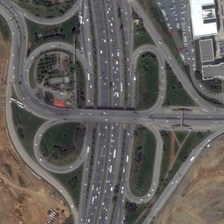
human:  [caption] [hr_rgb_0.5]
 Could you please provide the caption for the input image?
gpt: some buildings are near a viaduct with many cars .

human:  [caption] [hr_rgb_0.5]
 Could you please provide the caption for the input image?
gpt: some buildings are near a viaduct with many cars .

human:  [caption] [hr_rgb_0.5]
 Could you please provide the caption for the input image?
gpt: some buildings are near a viaduct with many cars .

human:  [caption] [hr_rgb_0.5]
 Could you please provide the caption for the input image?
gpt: some buildings are near a viaduct with many cars .

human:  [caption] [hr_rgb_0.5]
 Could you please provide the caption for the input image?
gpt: some buildings are near a viaduct with many cars .